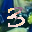
Label: 3